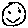
Label: smiley face